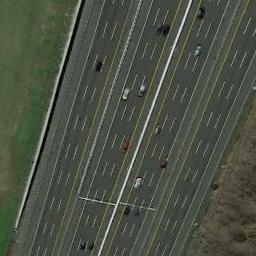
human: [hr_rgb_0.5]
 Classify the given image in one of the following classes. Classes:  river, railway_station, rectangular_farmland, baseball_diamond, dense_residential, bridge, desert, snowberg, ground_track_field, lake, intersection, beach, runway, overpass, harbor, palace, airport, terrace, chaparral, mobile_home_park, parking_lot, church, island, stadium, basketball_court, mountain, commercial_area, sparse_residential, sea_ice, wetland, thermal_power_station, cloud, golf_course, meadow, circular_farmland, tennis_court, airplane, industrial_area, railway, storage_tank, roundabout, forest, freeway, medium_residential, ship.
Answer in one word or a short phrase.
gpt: freeway